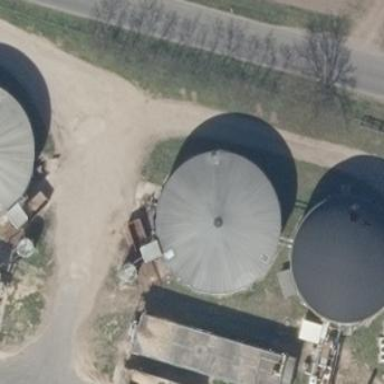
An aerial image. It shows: Building with storage tank.